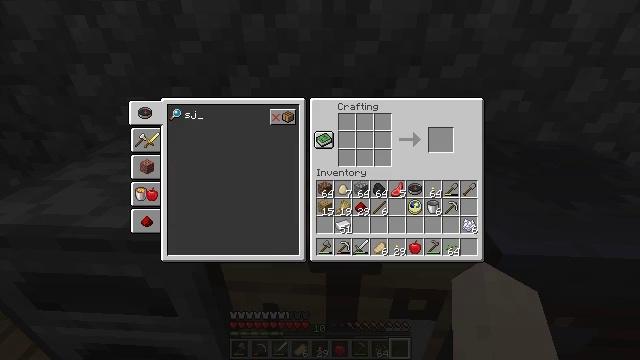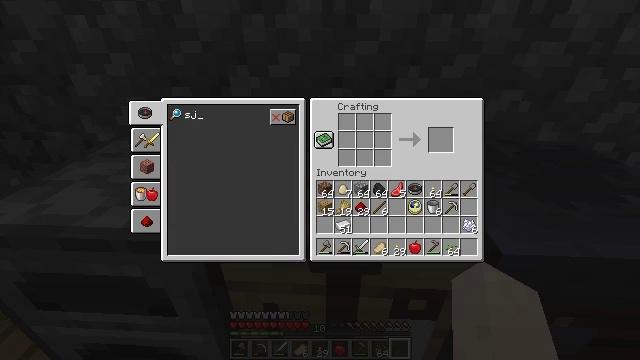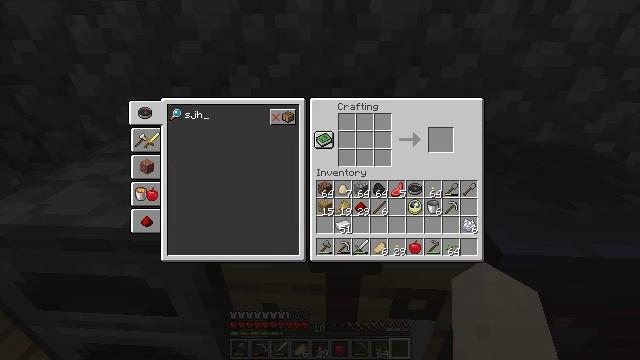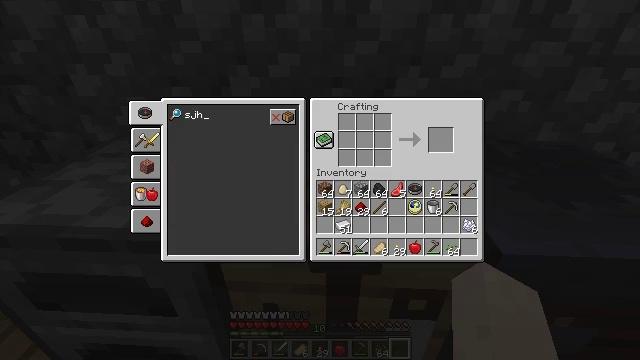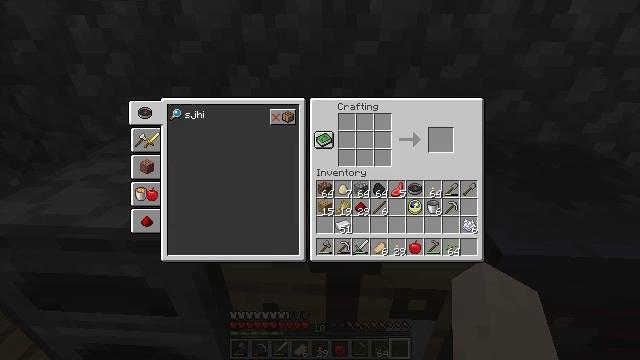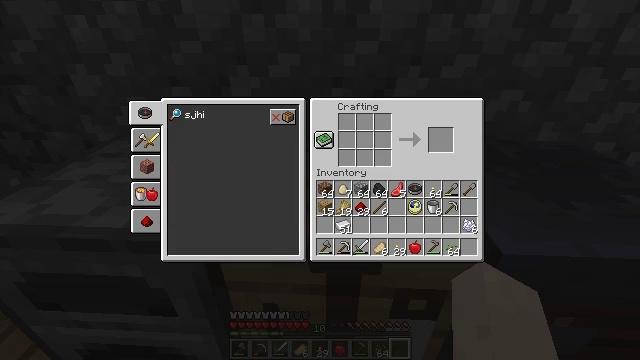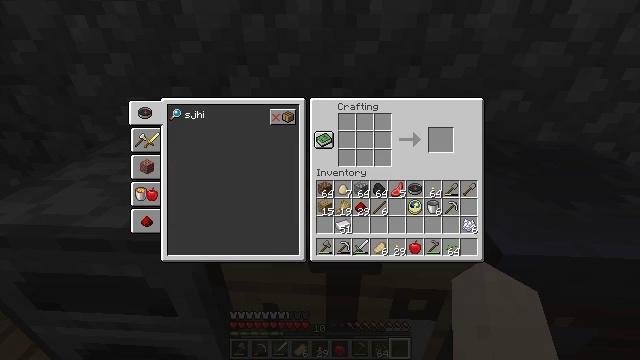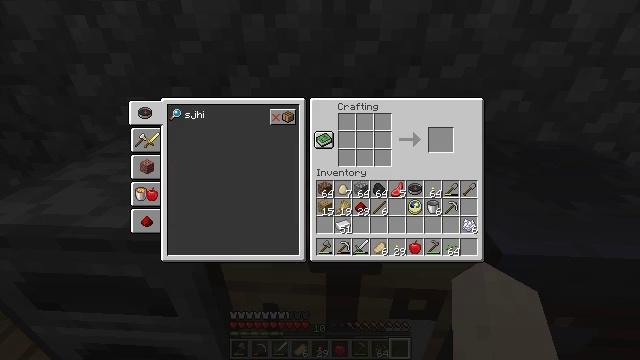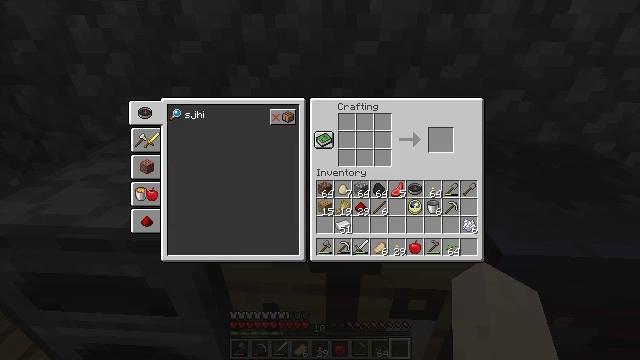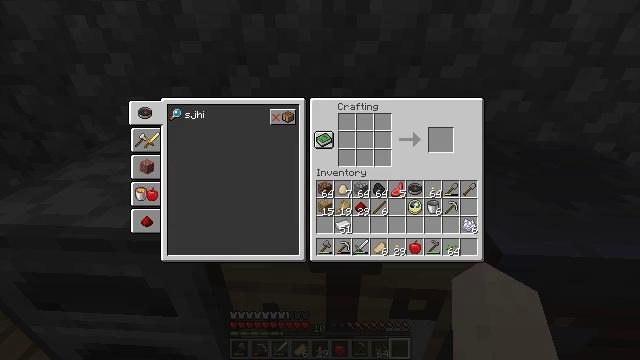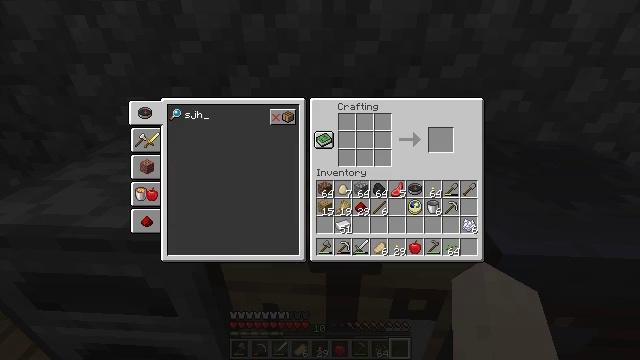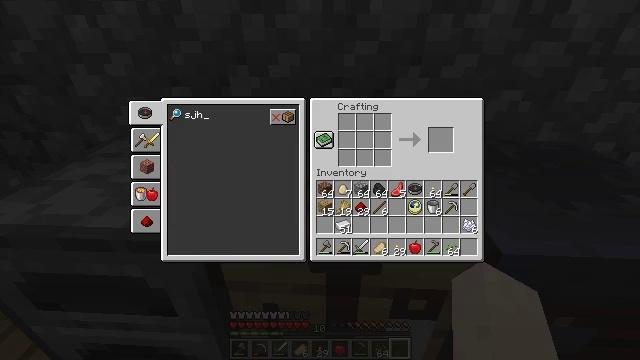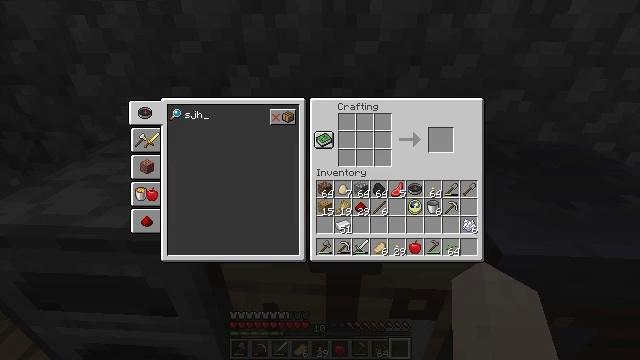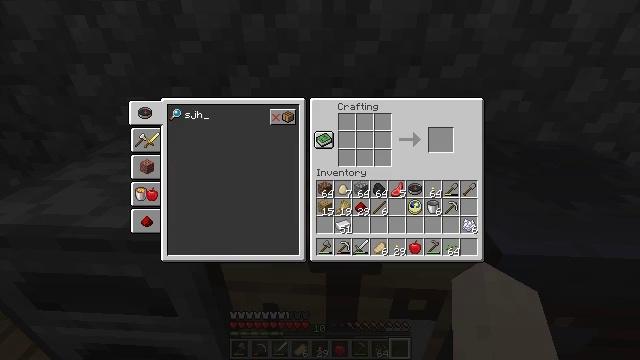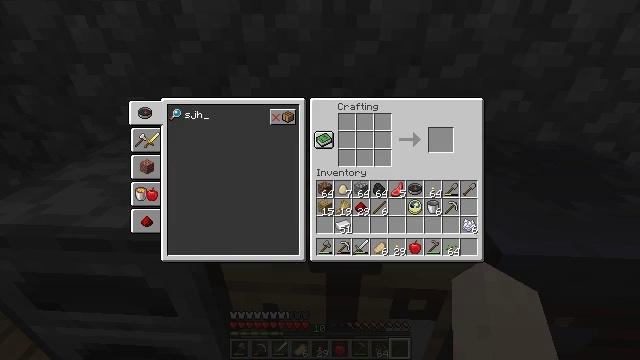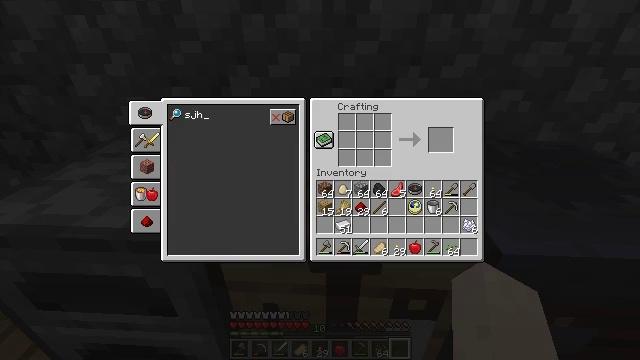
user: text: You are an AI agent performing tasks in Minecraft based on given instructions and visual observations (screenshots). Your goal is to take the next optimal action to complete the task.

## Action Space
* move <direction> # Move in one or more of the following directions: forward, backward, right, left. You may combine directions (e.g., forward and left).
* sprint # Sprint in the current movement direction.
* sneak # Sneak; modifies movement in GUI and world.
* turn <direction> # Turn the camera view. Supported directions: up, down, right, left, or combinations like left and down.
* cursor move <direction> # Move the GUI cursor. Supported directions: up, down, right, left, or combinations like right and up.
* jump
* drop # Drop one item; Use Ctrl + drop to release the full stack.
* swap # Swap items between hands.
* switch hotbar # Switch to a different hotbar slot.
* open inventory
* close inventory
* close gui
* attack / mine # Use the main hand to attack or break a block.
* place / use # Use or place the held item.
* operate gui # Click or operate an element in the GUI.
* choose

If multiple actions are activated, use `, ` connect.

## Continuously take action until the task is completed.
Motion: motion action
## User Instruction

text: Make a shield with iron ingot and wooden planks.
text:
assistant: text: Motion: no_op
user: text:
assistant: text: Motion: no_op
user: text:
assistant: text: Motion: no_op
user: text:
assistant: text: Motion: no_op
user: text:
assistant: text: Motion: no_op
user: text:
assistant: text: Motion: no_op
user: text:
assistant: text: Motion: no_op
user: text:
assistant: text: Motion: no_op
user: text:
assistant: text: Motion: no_op
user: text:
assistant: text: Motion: no_op
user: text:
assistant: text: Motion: no_op
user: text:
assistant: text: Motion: no_op
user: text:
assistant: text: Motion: no_op
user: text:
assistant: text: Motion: no_op
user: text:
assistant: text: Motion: no_op
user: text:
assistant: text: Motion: no_op
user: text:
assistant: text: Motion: no_op
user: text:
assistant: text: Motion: no_op
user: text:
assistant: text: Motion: no_op
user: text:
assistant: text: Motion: no_op
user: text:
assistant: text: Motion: no_op
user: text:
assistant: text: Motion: no_op
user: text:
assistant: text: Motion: no_op
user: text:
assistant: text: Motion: no_op
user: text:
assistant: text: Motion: no_op
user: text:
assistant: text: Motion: no_op
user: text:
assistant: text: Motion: no_op
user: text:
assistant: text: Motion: no_op
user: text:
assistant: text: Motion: no_op
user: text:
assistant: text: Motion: no_op